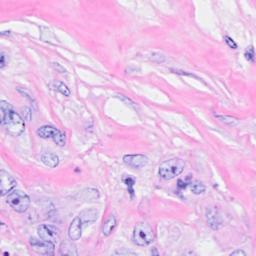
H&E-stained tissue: Breast